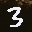
Label: 3